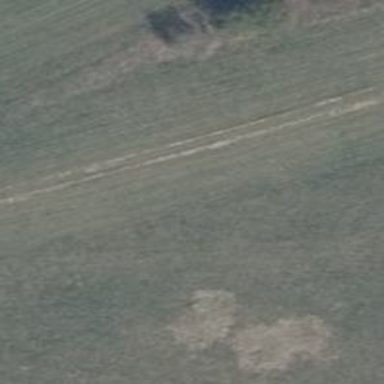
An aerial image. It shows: Track with grade 4 track type.